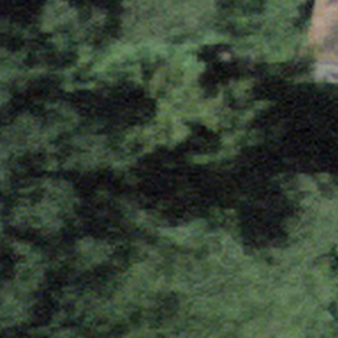
Label: other